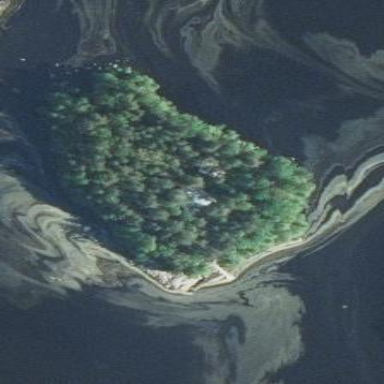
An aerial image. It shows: Islet.